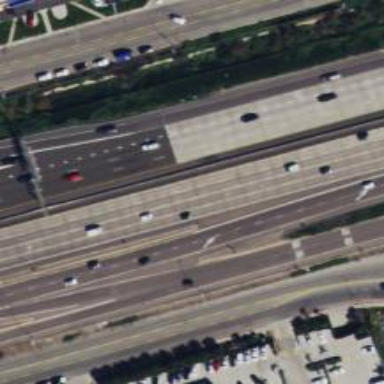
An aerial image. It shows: Motorway link.